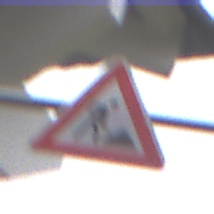
Verkehrszeichen: Arbeitsstelle
Umgebung: Outdoor, Urban
Tageszeit: Midday
Wetter: Overcast
Licht: Natural
Jahreszeit: NotSpecified
Kontrast: LowContrast